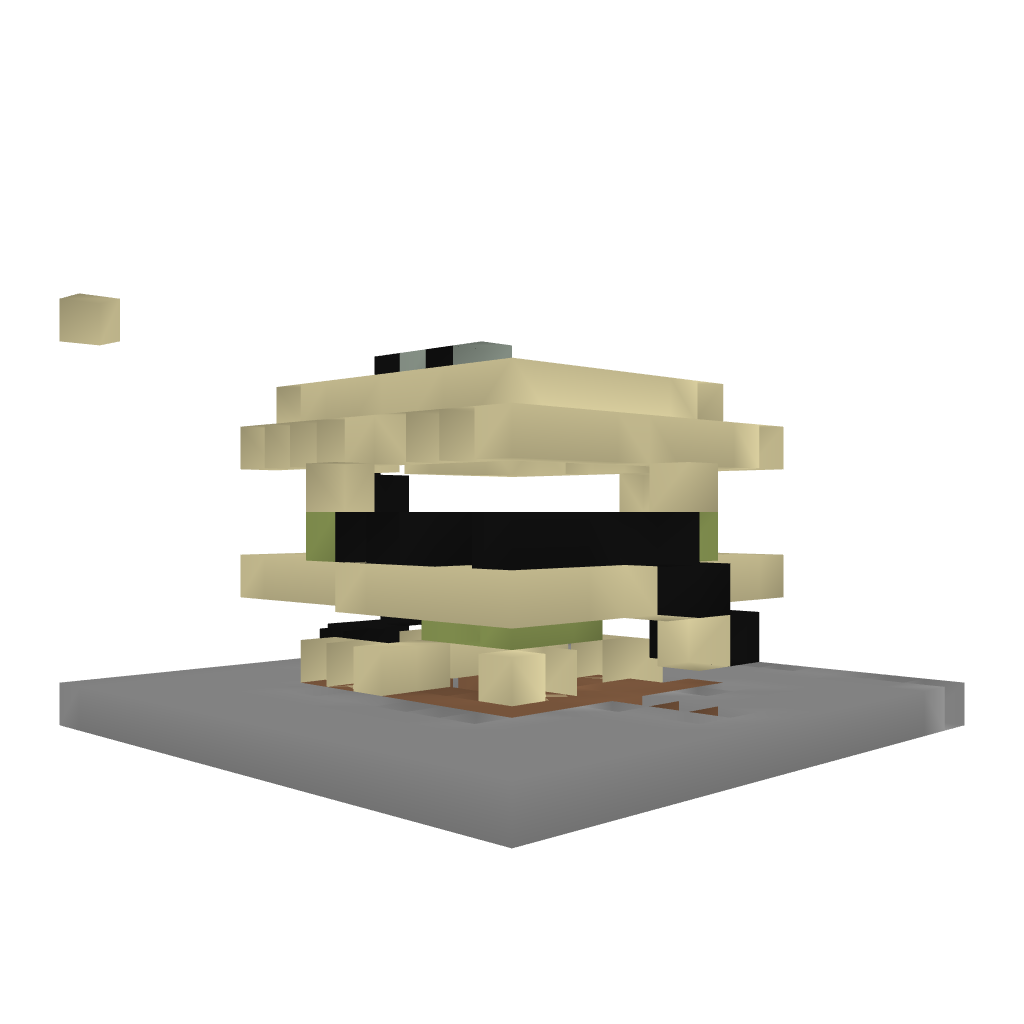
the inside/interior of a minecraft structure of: Turn Table Room